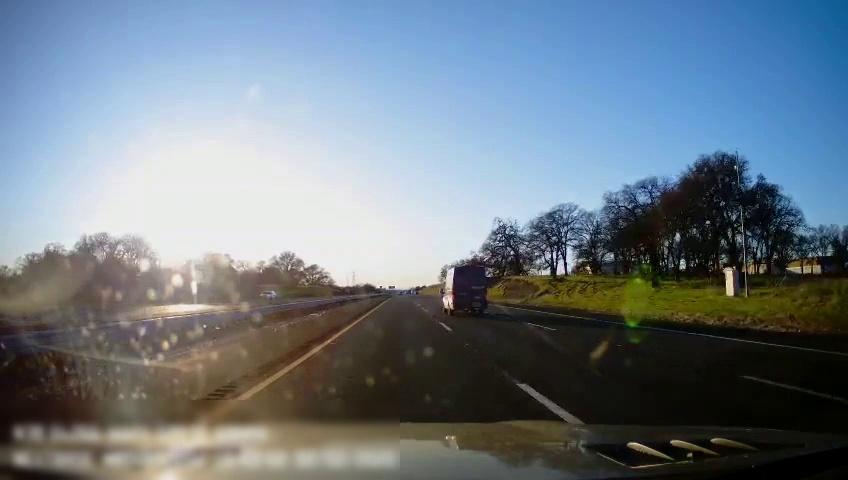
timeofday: Day
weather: Sunny
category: Drivable Space
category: Drivable Space
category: Vehicles | Truck
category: Vehicles | Car
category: Lanes | Current Lane
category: Lanes | Current Lane
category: Lanes | Alternate Lane
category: Lanes | Alternate Lane